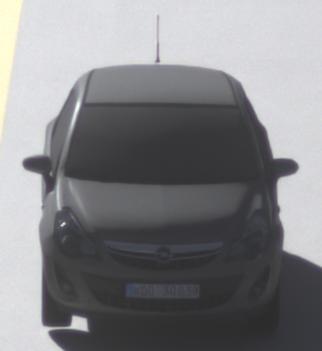
Make: Opel
Model: Corsa 1.2
Detailed model: Corsa (D)
Model produced from: 2011/01
Model produced until: 2014/08
Doors: 3
Color: gray
Road condition: dry road
Daytime: morning or afternoon
Contrast: high contrast